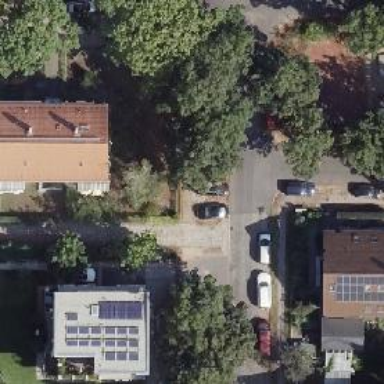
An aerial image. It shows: Residential road with asphalt surface. There is parallel on-street parking lane on the left side and perpendicular on-kerb parking lane on the right side.